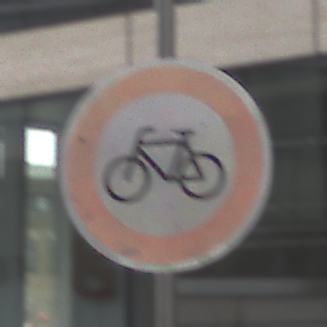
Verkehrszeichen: VerbotRadverkehr
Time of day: Midday
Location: Outdoor (Urban)
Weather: Overcast
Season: NotSpecified
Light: Natural